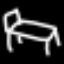
Label: bed